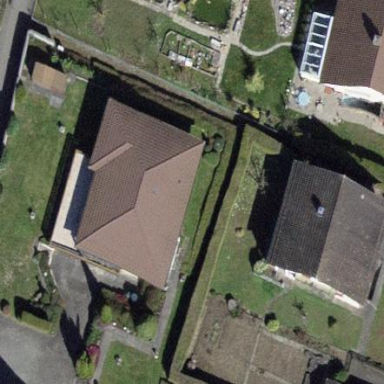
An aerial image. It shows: Building with tile roof.